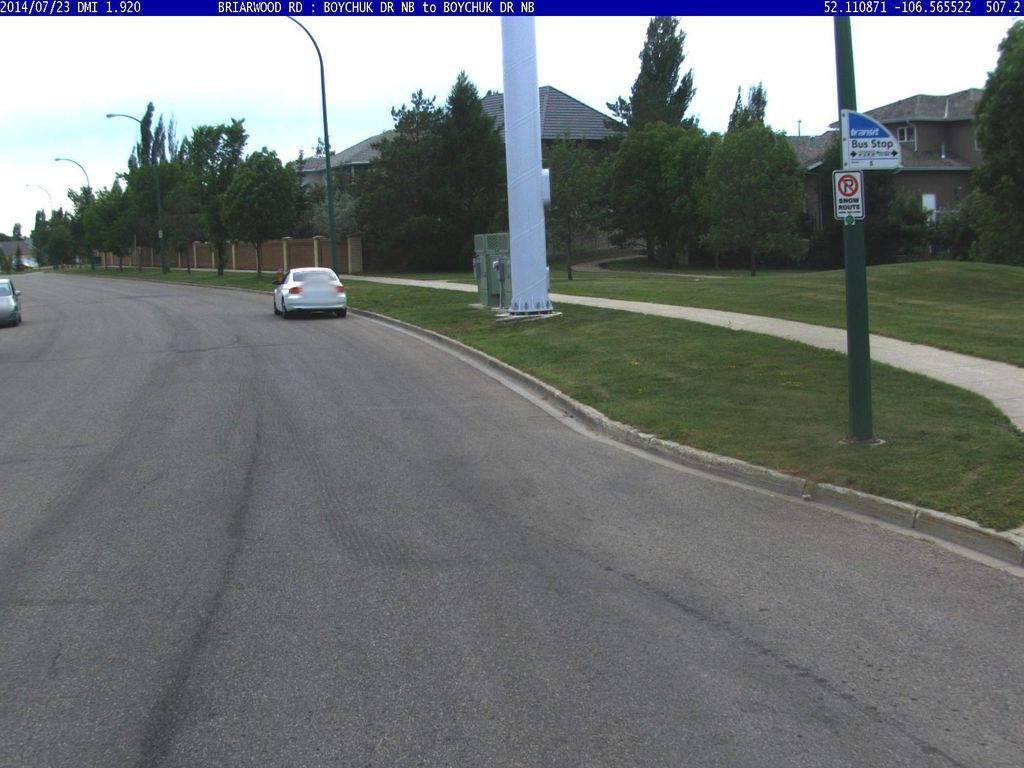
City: saskatoon